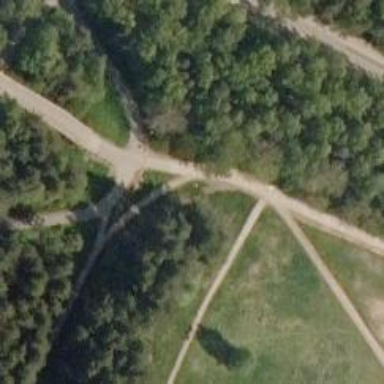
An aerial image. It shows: Cycleway with asphalt surface designed for Nordic skiing.